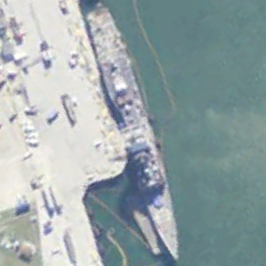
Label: cruiser